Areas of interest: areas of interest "Industrial"
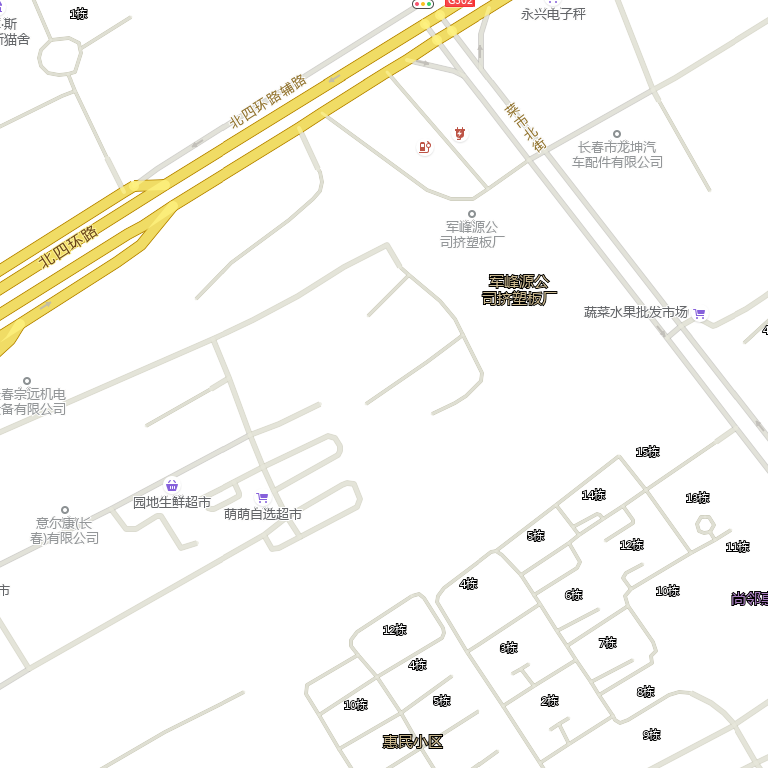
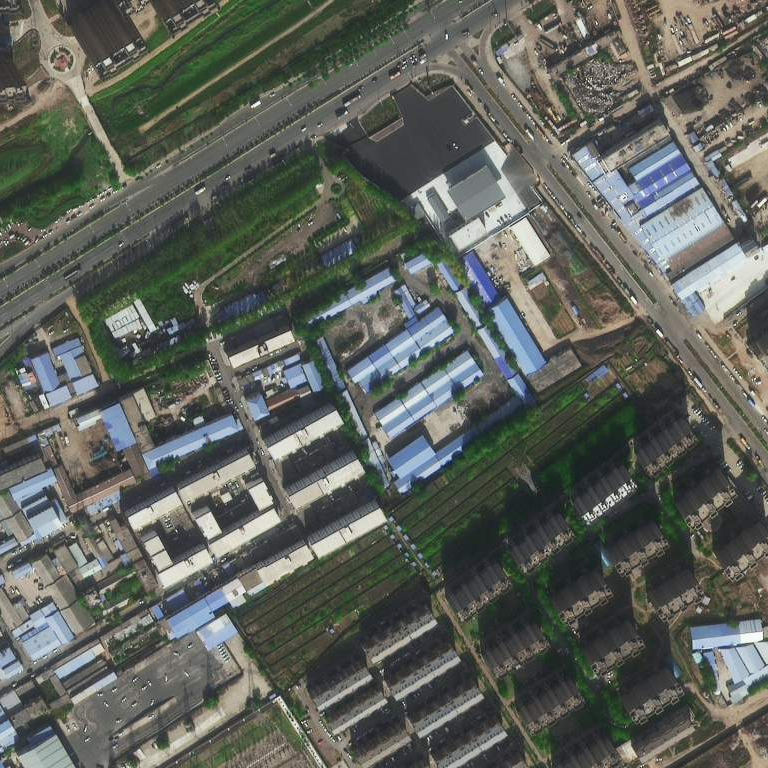